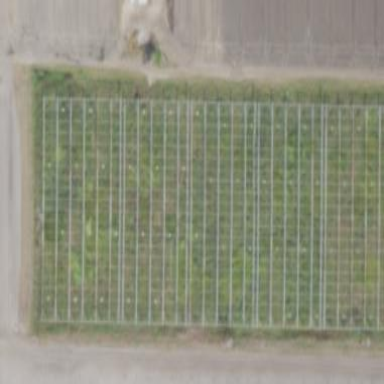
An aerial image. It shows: Plant nursery specializing in trees.